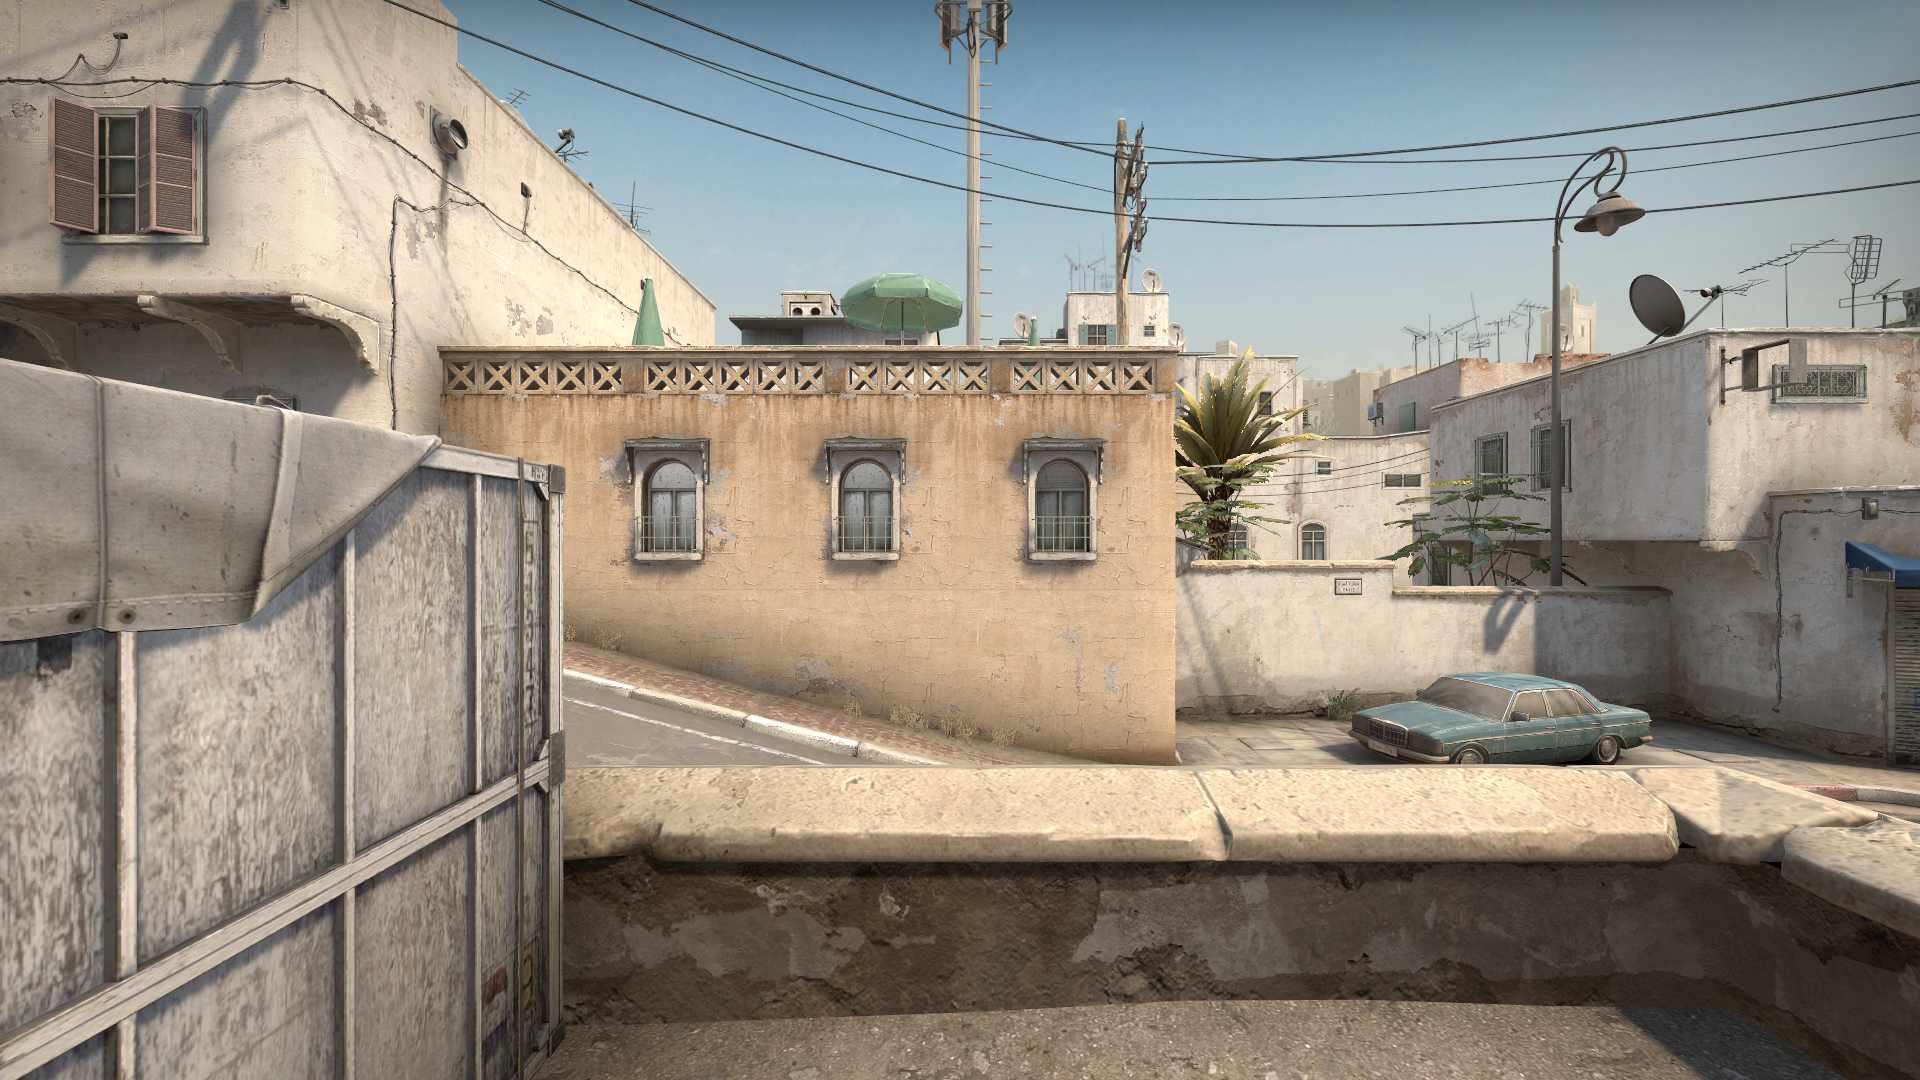
Map: de_dust2